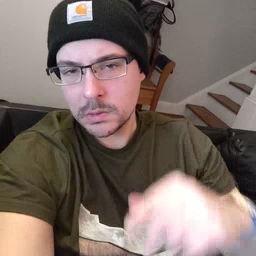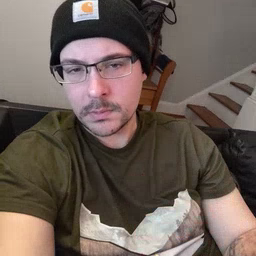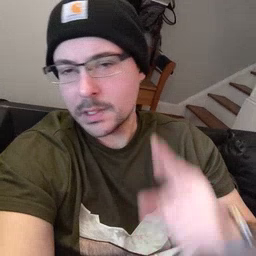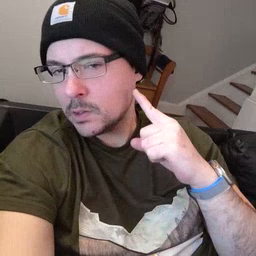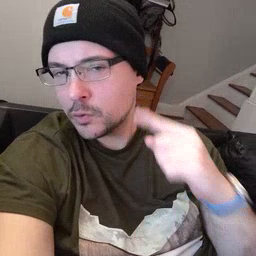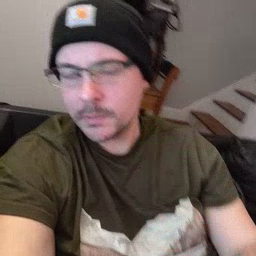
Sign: ear